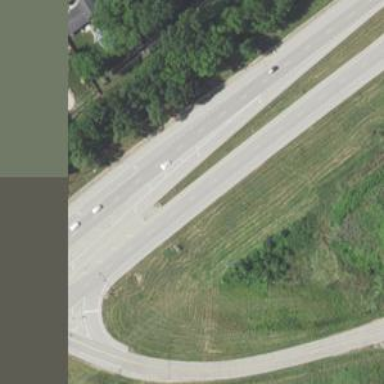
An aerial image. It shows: Road marking of gore chevron.